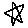
Label: star